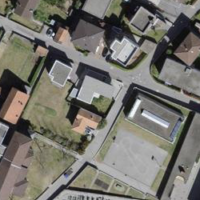
EUNIS habitat code: 54
Species observed at this site:
Parus major